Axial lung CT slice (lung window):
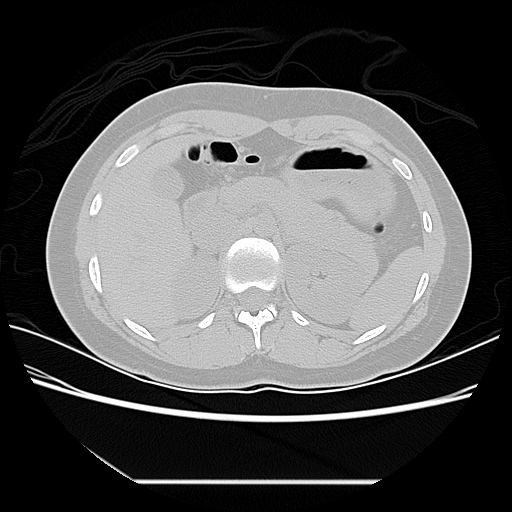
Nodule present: no